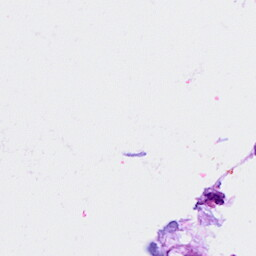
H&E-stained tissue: Breast